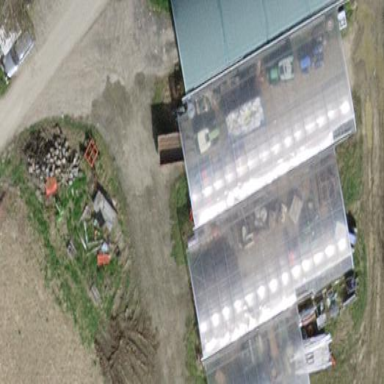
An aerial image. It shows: Greenhouse.